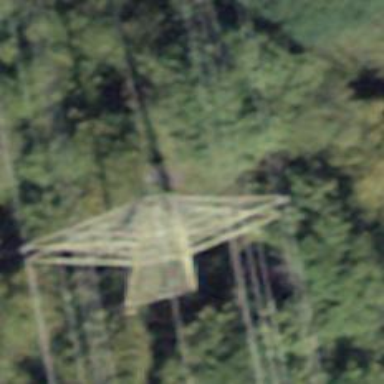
000."